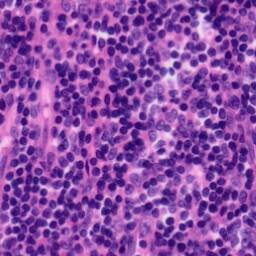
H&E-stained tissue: Tonsil